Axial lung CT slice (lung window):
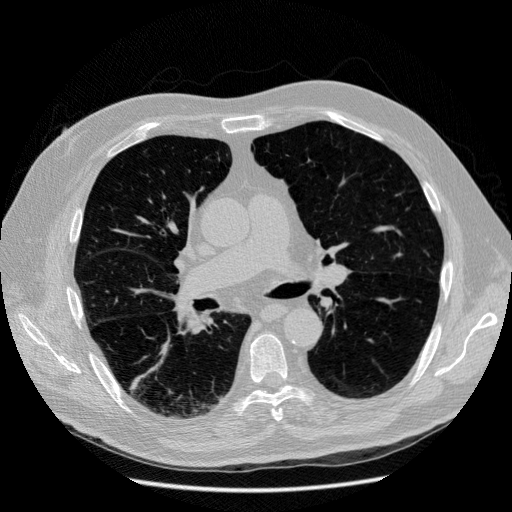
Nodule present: no